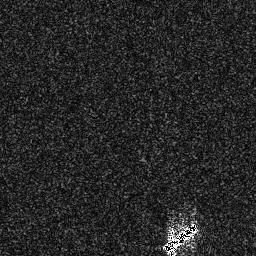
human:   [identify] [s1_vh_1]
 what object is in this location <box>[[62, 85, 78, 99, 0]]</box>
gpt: <ref>1 medium ship at the bottom right</ref>